Question: I've found some odd behavior around <URL> that I'd like to understand better.
If I set it to 'true', the size of the preview image can come back different from what I pass to <URL>. It depends on what size I set it to-- some aspect ratios work and some don't.
See the screenshots below-- 'setPreviewSize' has been set to 640x480 for both, but one has setRecordingHint to 'true' and the other to 'false'. I have the code that produces this effect <URL>.
Is this expected behavior? The docs for <URL> don't indicate anything like this.

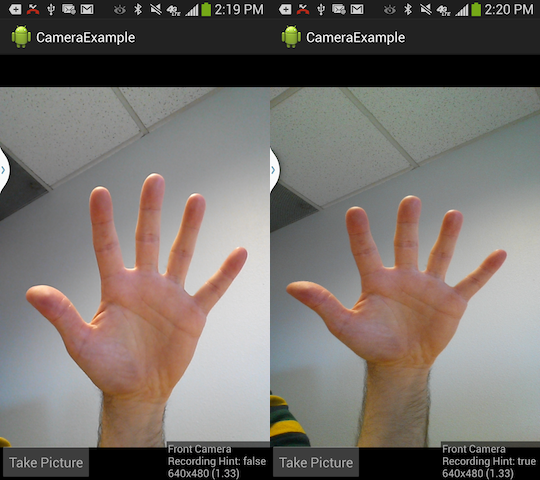
Answer: You need to set 'video-size' parameter to the correct value. I had the same problem - preview size was '640x480' and the preview appeared stretched while using 'setRecordingHint(true)'. I then used 'getParameters().flatten()' to print out all parameters set for my 'Camera' device. My 'video-size' parameter was actually set to '1920x1080' causing the incorrect aspect ratio. You can change this parameter using 'params.set("video-size", "WxH")'. Only then is the aspect ratio correct.